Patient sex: F
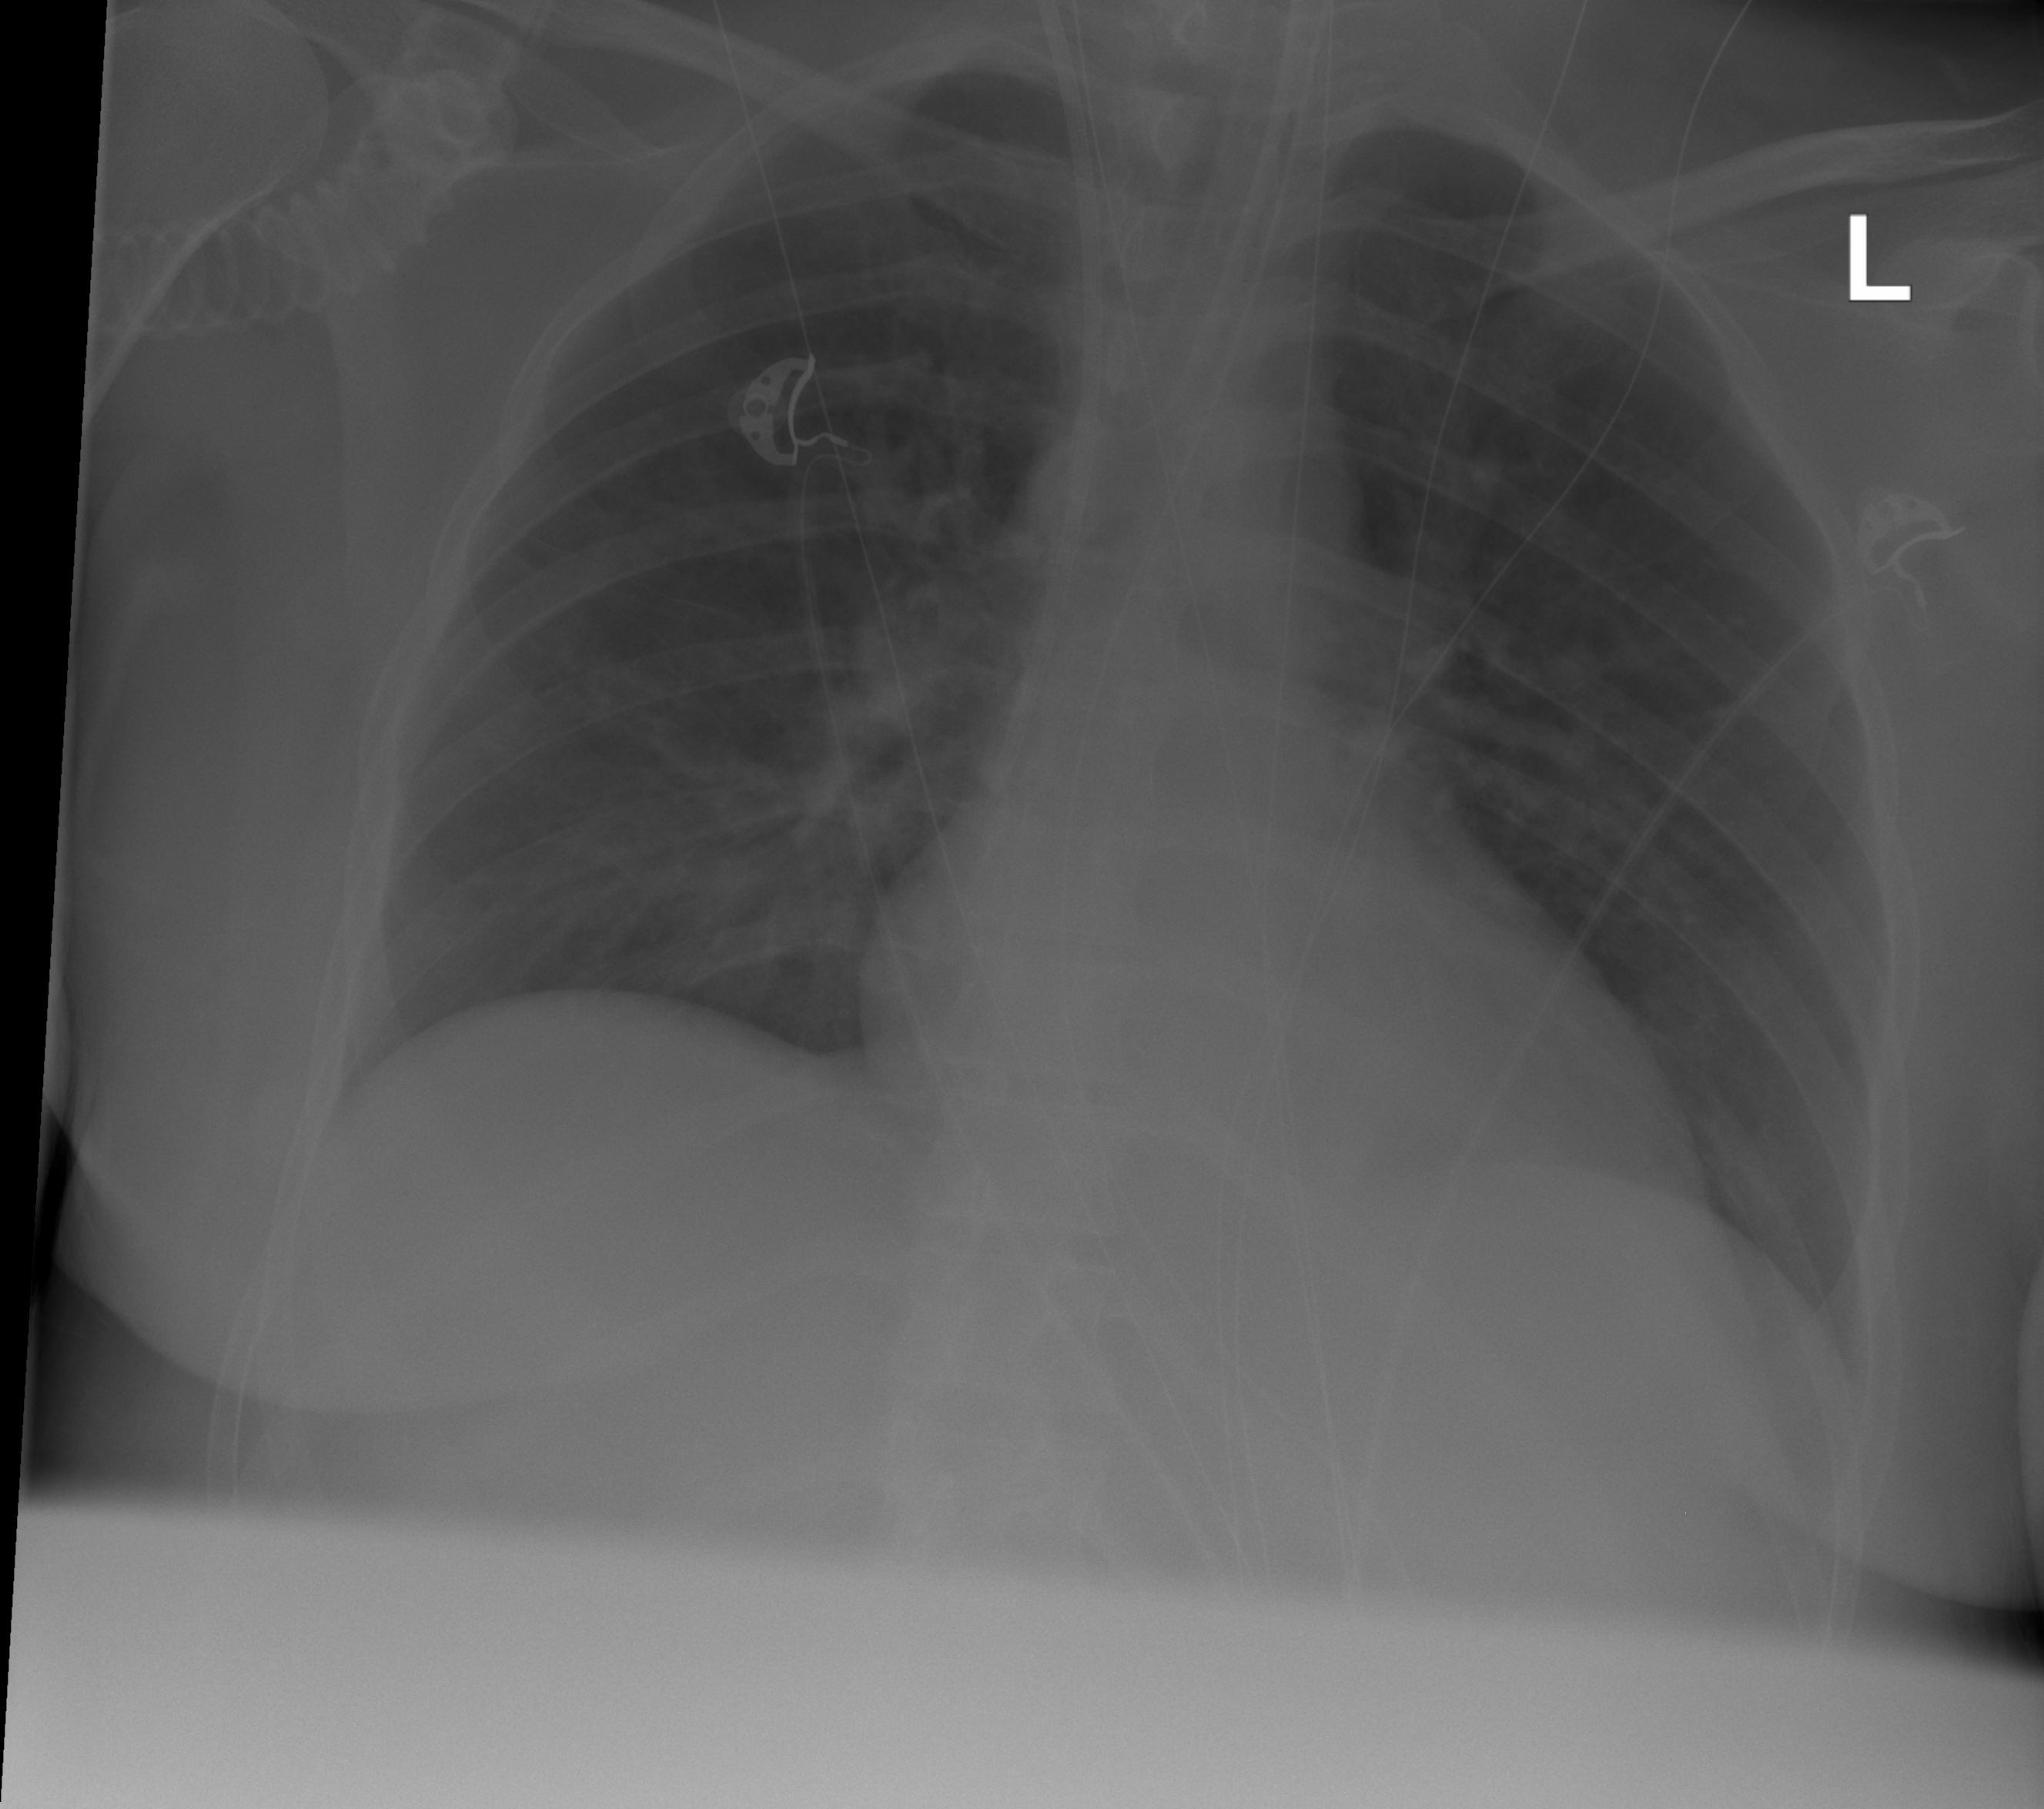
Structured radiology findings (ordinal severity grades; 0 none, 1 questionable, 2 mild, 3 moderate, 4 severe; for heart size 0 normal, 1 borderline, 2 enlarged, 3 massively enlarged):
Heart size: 0
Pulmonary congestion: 2
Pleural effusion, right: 0
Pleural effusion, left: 0
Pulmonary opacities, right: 2
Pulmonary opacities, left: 0
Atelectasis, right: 0
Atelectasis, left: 0